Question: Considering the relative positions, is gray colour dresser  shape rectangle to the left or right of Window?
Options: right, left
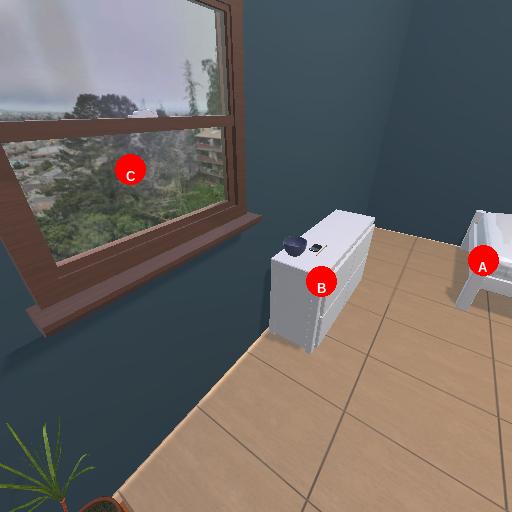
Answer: right